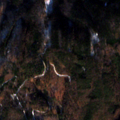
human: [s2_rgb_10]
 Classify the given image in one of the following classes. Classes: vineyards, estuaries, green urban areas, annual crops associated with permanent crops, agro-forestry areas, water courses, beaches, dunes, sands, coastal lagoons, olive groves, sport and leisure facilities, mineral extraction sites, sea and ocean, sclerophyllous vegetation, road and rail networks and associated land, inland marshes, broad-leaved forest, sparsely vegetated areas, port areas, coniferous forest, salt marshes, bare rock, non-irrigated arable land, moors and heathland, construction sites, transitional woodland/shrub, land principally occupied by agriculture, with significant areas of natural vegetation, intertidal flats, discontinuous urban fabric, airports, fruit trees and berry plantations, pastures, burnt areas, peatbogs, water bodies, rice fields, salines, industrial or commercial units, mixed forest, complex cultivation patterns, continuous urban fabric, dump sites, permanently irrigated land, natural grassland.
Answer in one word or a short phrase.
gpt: coniferous forest, mixed forest